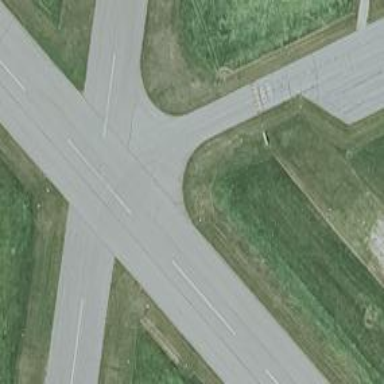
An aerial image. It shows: Image of taxiway at airport.